Aerial crown-view tile of a tropical tree (Barro Colorado Island, Panama), acquired 20250818:
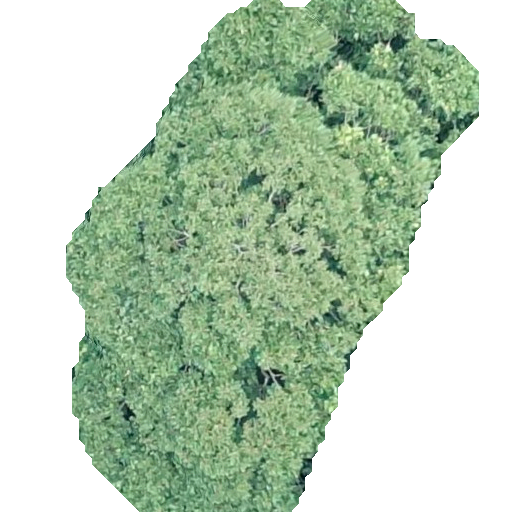
Species: Dipteryx oleifera
GBIF accepted scientific name: Dipteryx oleifera
Crown area: 207.825 m²